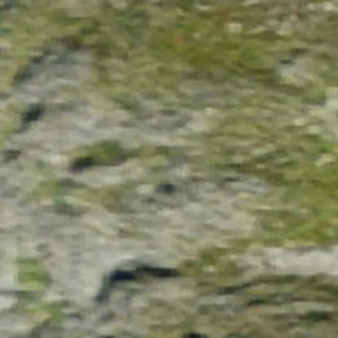
Label: other